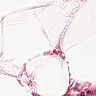
Metastatic tissue present: no